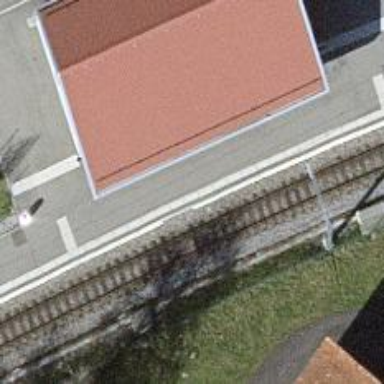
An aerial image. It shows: Light rail stop position on the railway.